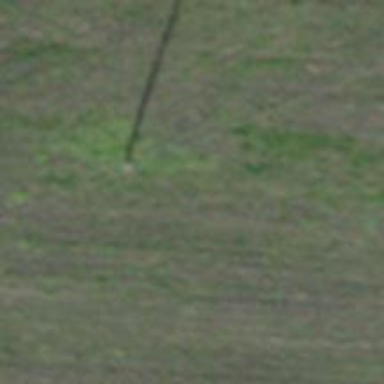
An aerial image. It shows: Power pole.